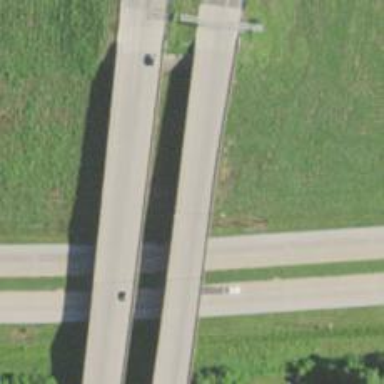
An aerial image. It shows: Bridge over motorway.